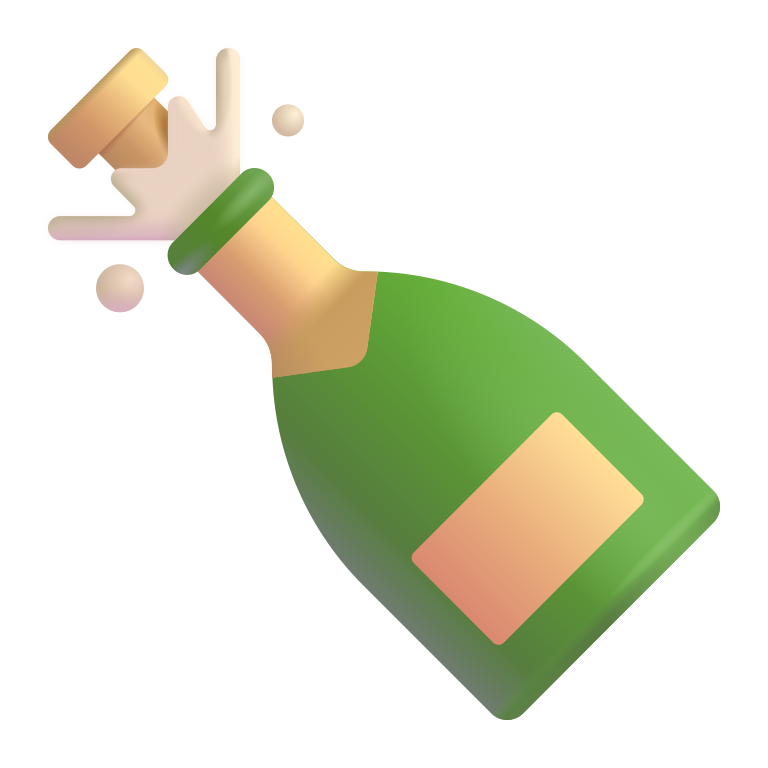
bottle with popping cork color